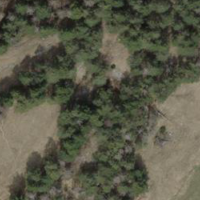
EUNIS habitat code: 23
Species observed at this site:
Lysandra bellargus
Plantago media